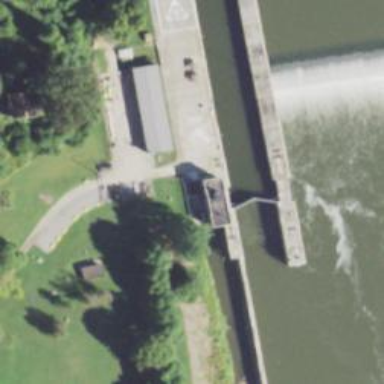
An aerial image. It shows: Lock gate on waterway.